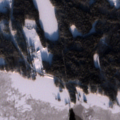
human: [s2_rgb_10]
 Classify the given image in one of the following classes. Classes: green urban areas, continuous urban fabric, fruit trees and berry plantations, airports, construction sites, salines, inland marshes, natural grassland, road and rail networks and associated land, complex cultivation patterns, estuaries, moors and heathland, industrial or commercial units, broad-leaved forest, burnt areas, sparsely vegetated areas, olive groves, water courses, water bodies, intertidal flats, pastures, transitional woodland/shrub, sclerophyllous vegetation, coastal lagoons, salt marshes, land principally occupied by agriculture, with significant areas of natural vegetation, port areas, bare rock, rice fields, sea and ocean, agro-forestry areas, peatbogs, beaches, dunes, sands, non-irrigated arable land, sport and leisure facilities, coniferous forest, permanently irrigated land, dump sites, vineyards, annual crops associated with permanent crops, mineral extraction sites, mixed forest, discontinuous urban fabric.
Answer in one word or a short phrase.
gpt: coniferous forest, mixed forest, water bodies